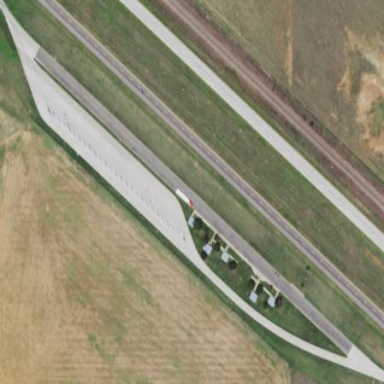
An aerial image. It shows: Rest area along the road with picnic tables.